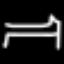
Label: bed